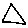
Label: triangle